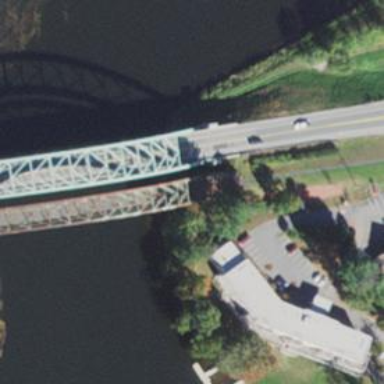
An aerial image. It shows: Asphalt road on truss bridge. The bridge is trunk highway.